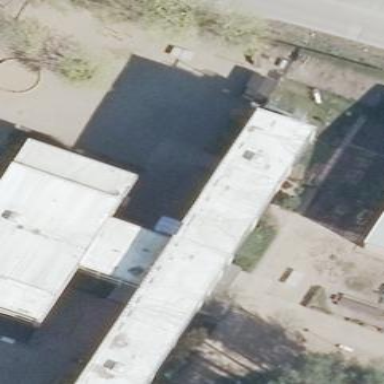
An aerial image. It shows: School building or complex.